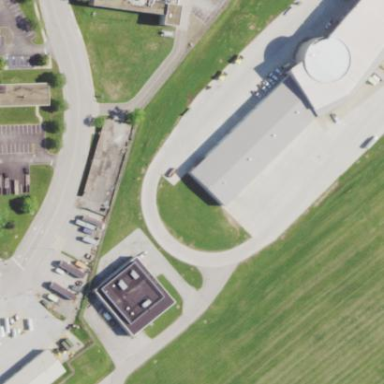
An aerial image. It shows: Hangar building located at airport.